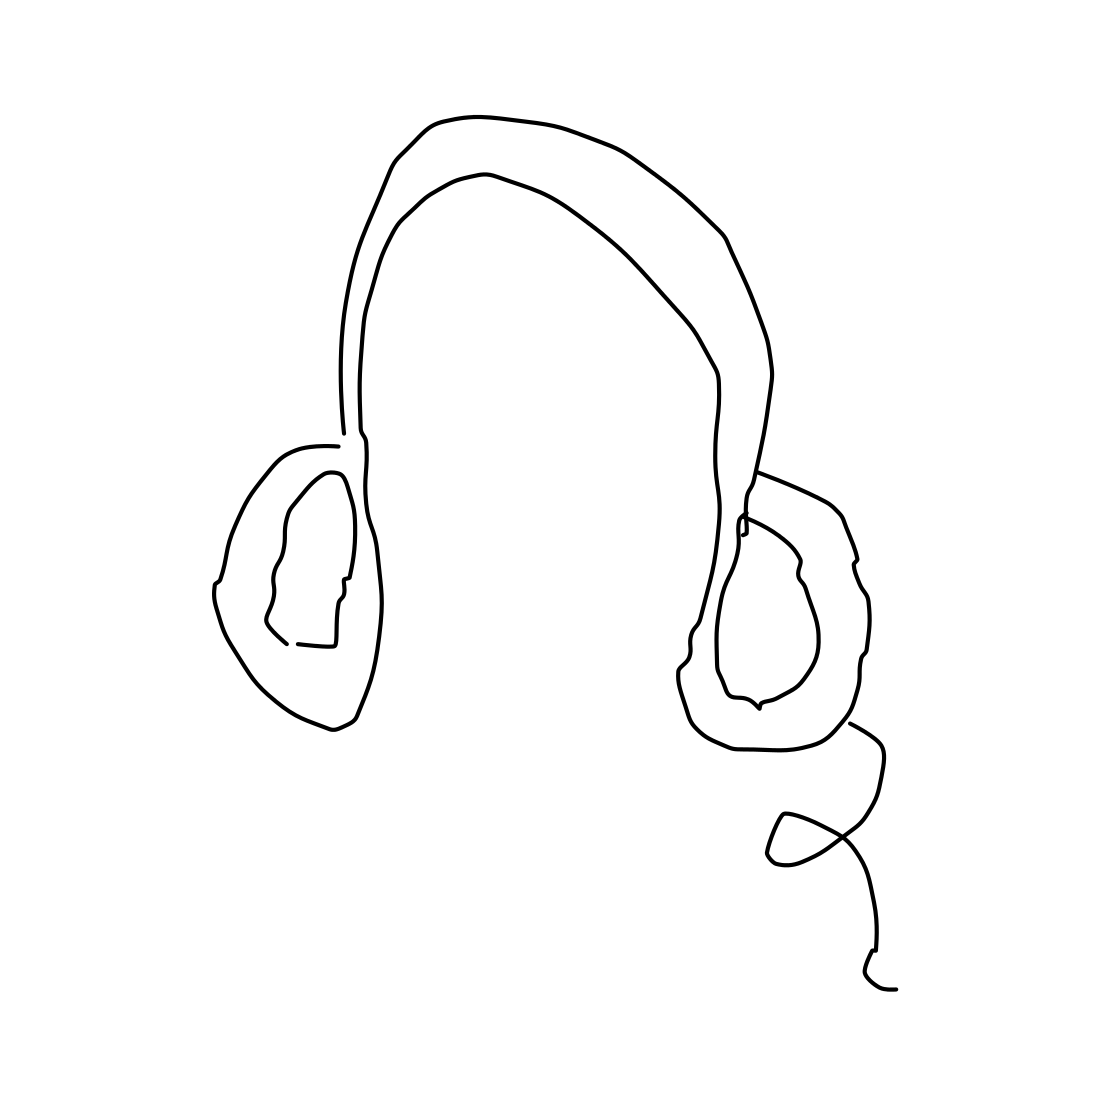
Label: head-phones